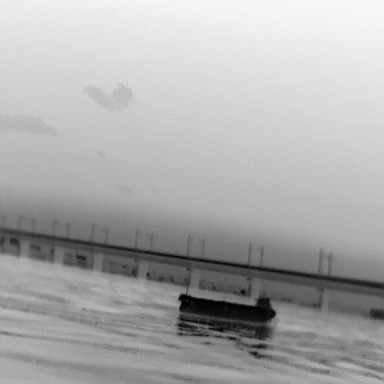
There is a liner in the infrared image.